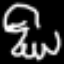
Label: frog